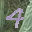
Label: 4